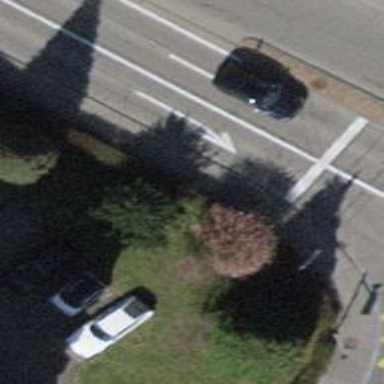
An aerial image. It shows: Road with traffic signals.